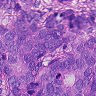
Metastatic tissue present: yes